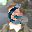
Label: 6